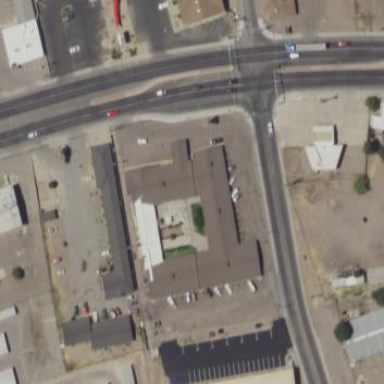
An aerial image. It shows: Motel building.